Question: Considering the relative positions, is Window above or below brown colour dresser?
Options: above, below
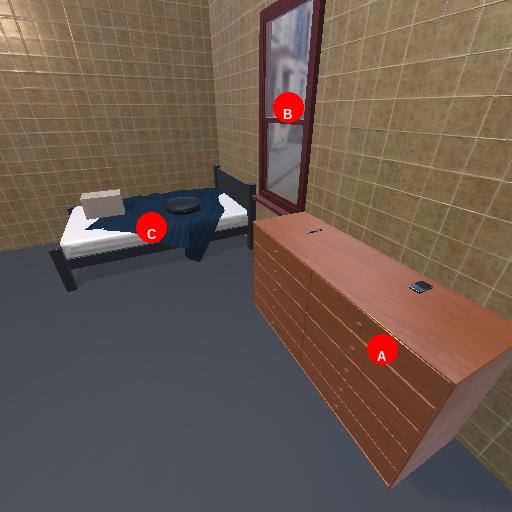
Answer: above